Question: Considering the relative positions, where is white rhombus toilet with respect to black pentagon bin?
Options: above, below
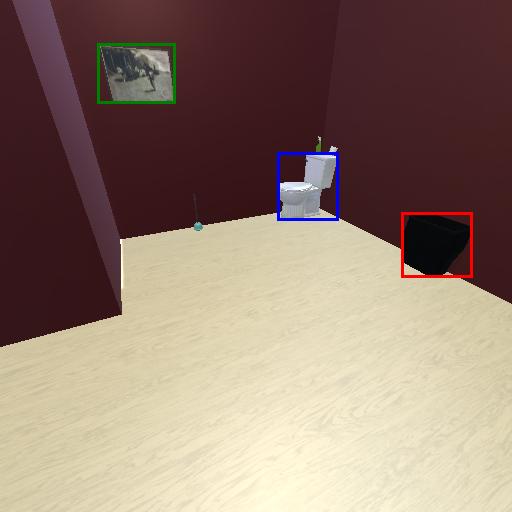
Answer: above